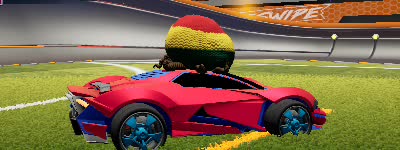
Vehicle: werewolf